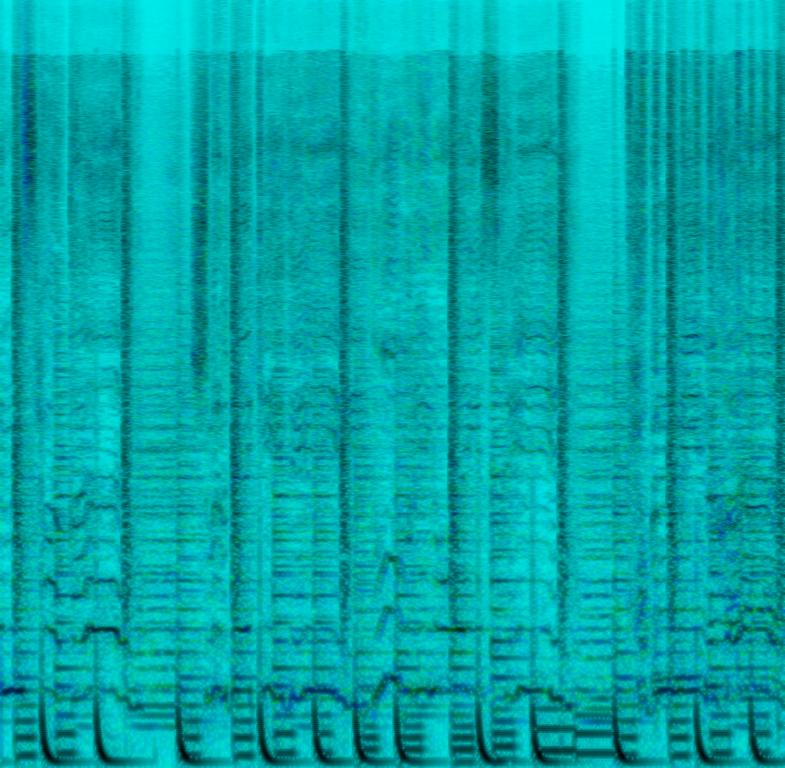
A male vocalist sings this energetic pop song. The tempo is fast with piano accompaniment, bright digital drumming, synthesiser arrangements and groovy bass lines. The song is youthful, fresh, catchy, vivacious, upbeat, sprightly and buoyant with a dance groove. This song is a Hip-Hop Pop song.